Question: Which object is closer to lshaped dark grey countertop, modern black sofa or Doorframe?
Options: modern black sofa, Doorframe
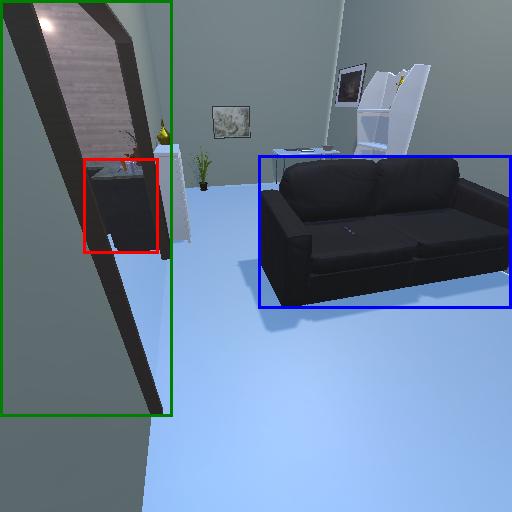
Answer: modern black sofa